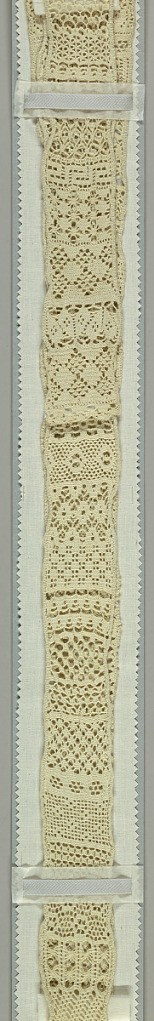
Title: Sampler
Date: late 19th century
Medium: cotton Technique: crochet (interlooping)
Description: Very long narrown sampler of fifty-nine knitted patterns in white cotton